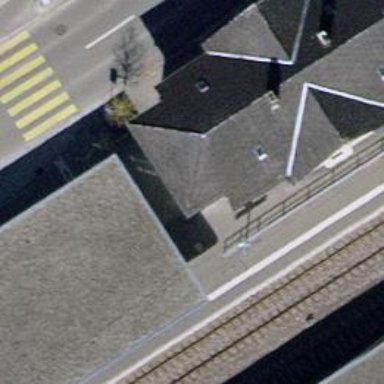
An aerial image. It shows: Railway station.